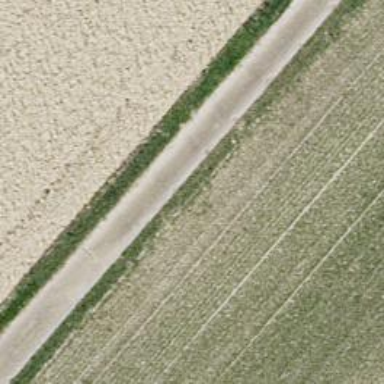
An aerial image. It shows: Well-maintained track road with grade 1 tracktype.